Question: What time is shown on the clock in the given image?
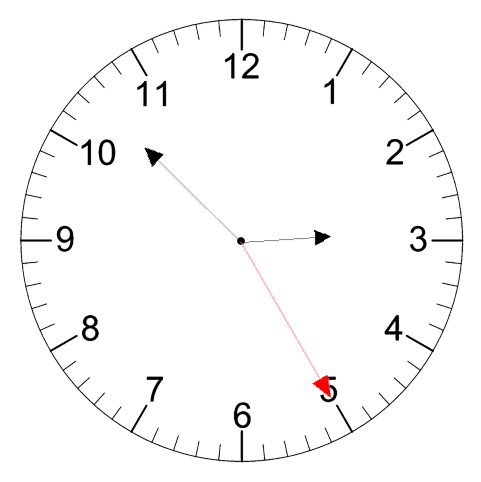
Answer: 02:52:25